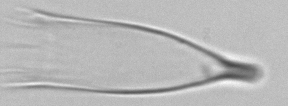
Label: Favella